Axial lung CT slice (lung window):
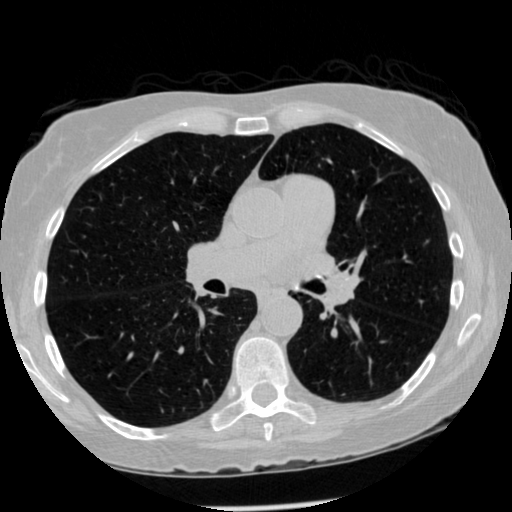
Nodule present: no